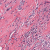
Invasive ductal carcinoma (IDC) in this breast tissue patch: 1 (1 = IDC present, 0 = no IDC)